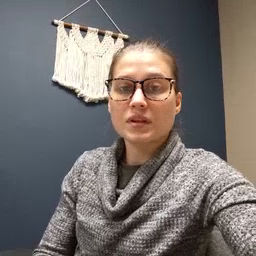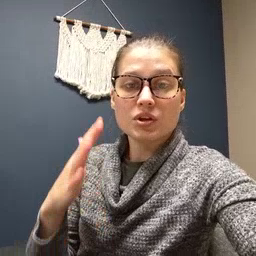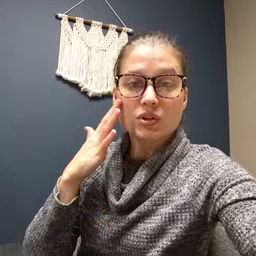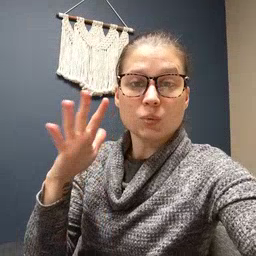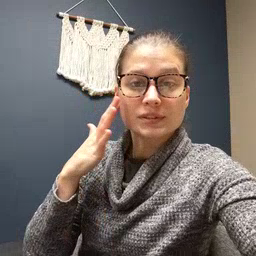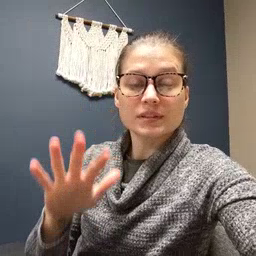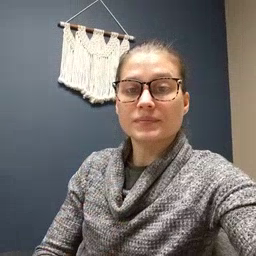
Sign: noisy